Question: I've the following C code that creates a dynamically allocated 2D array.
'''
numbersArray = (int **)malloc(sizeof(int *)* primeNumber);
for (i =0 ; i < primeNumber; i++)
numbersArray[i] = (int *)malloc(sizeof(int)*2);
'''
'numbersArray' is globally defined and primeNumber is just a number that I calculate during the execution of the program.
My program performs well without problems. I can do various processes on the array. It works totally fine.
My question is that Xcode 5 doesn't show the contents of 'numbersArray' when debugging. It just shows the following:

Why can't it display the dynamically allocated array properly that I would be able to see each and every cell in the array?
I checked similar questions before posting this and they talked about dynamic allocation that the compiler isn't aware of the array size(s) until runtime but I think I remember that before(in previous versions of Xcode) I was able to see the contents of a dynamically allocated array.
What's really going on here? Has it been always like this or is it an Xcode 5 thing or maybe I have the configure Xcode?
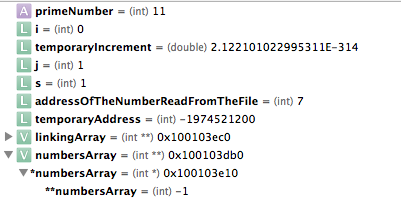
Answer: First, <URL>.
Now, I think you mis-remember. Unless it's doing pretty advanced analysis, there should be no way for the debugger to know that an 'int **' variable should be interpreted as an array of a specific size.
What you can often do, is use various "view memory as ..."-type commands to inspect the memory. This will be even more complicated by the fact that your array is "jagged", i.e. each row is a pointer to that rows's data rather than the entire array being a single contiguous allocation.